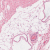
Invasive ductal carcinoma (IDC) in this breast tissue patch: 0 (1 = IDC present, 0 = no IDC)